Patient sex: M
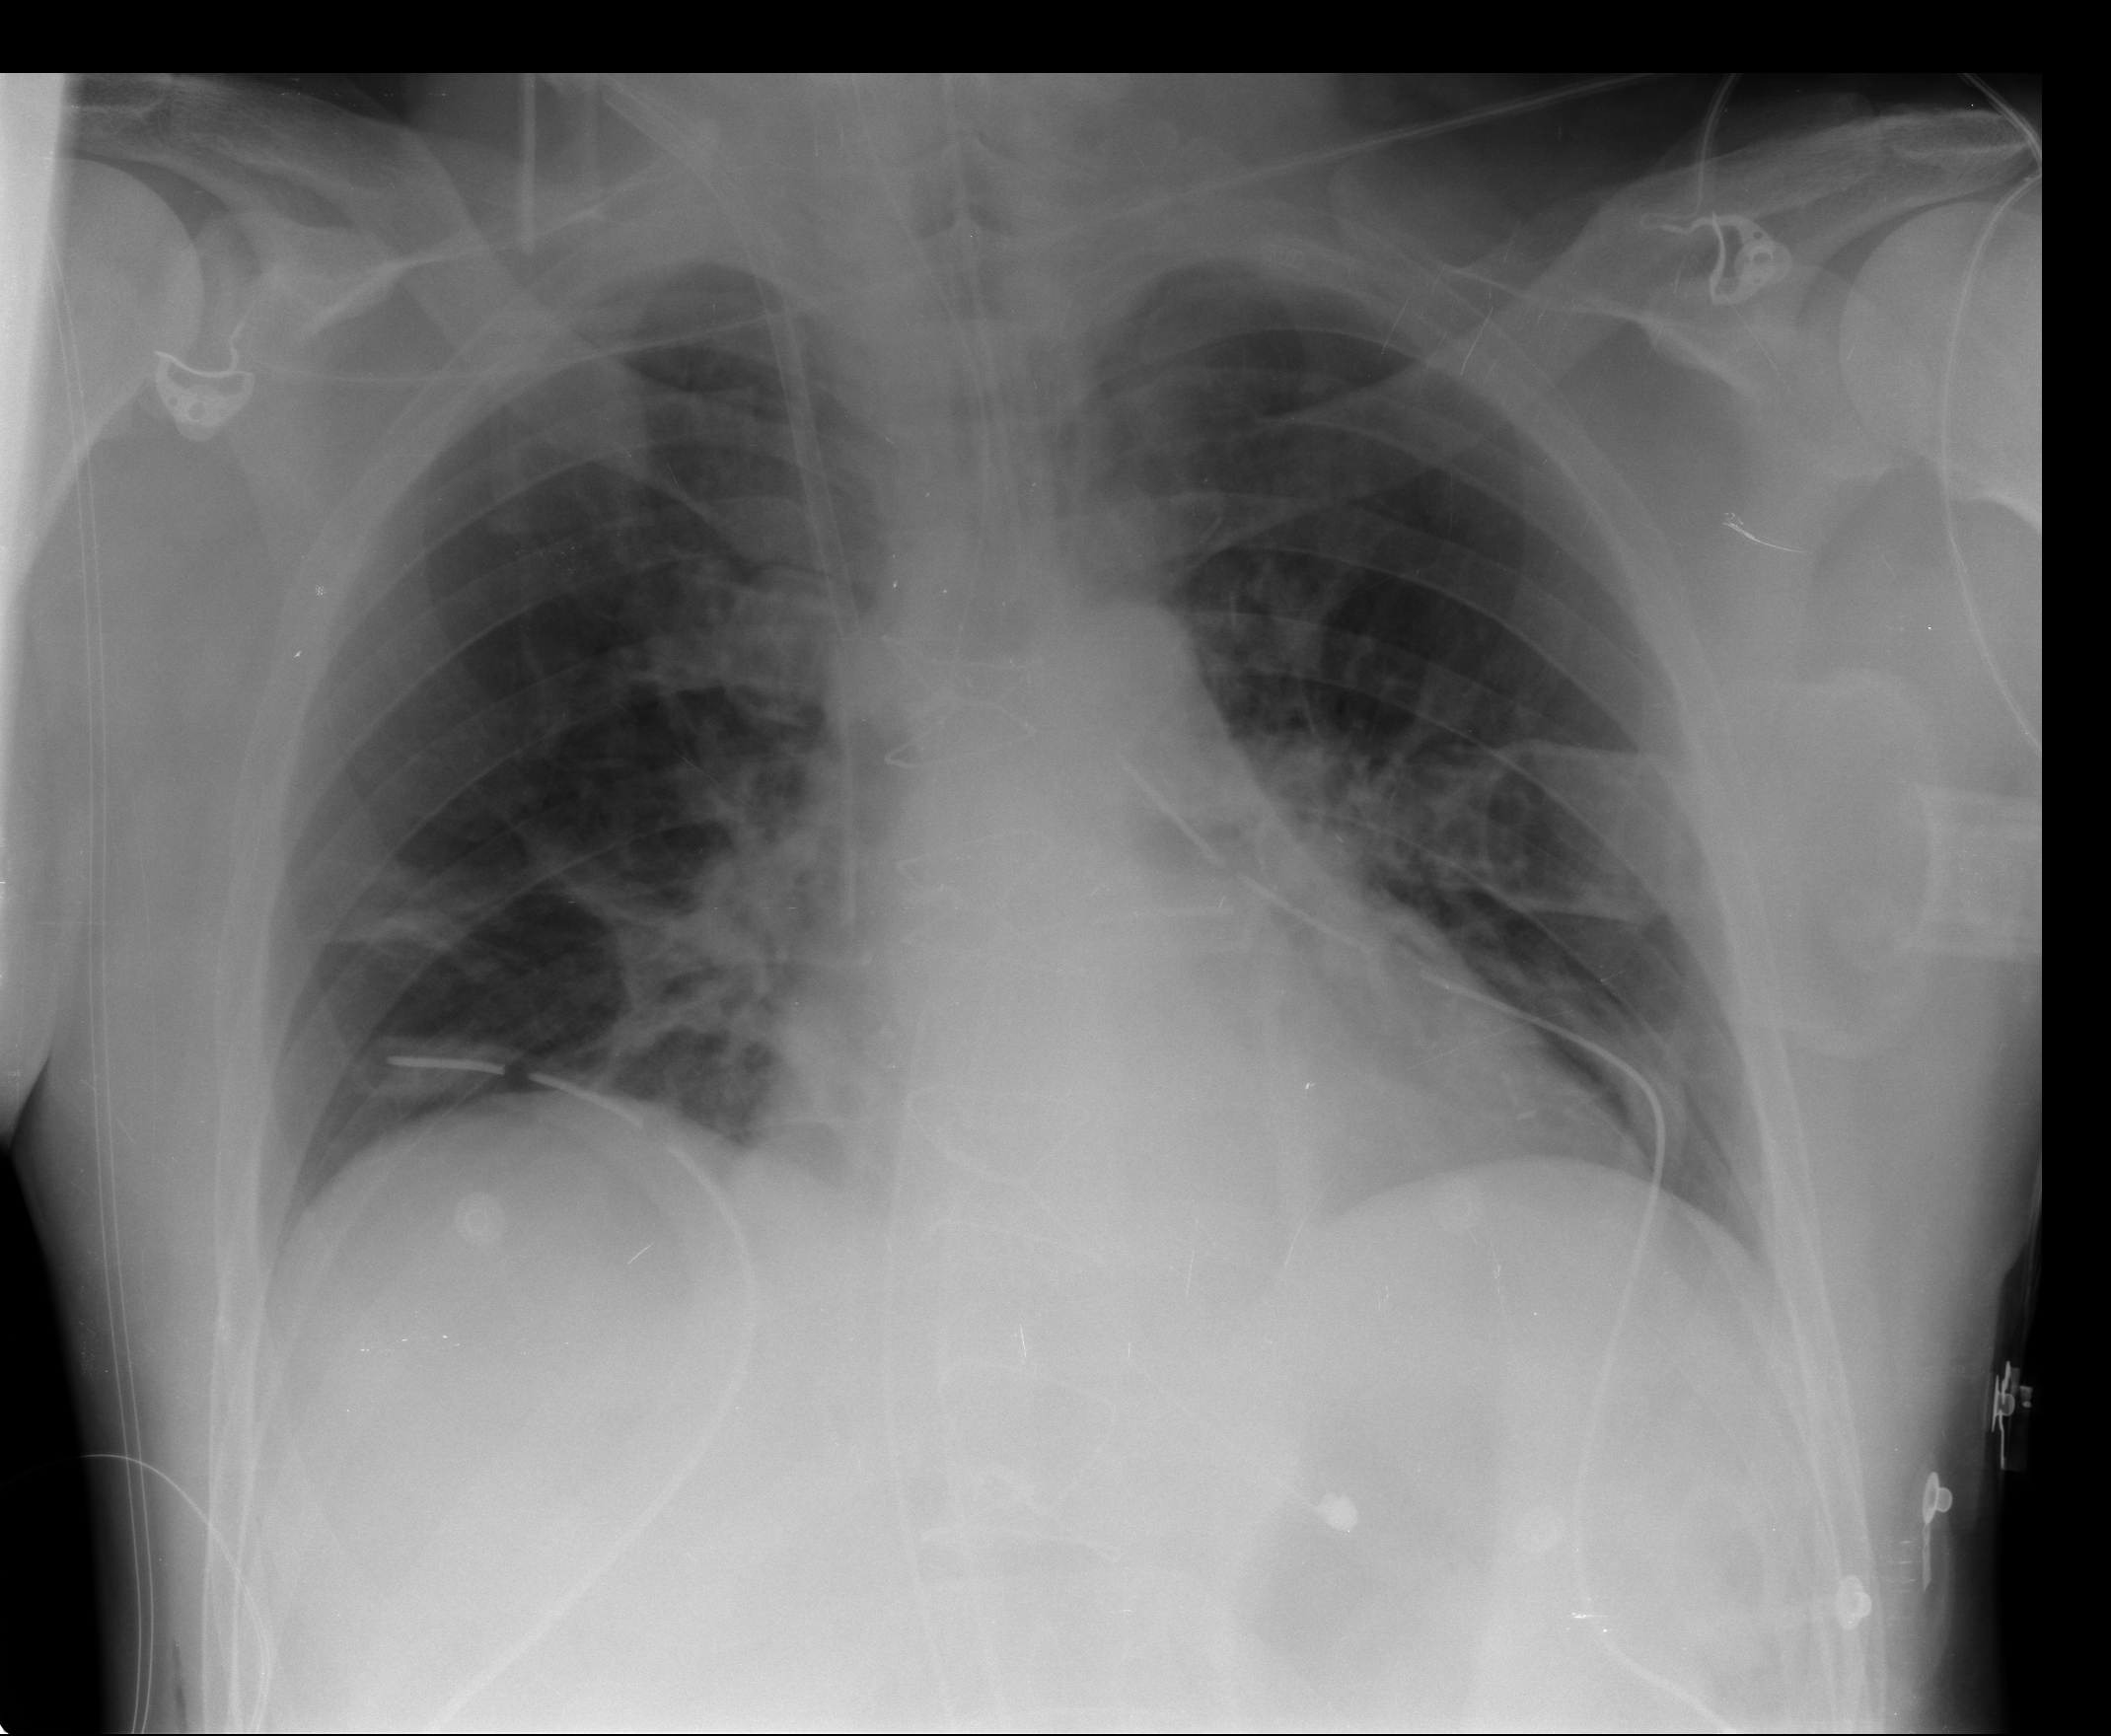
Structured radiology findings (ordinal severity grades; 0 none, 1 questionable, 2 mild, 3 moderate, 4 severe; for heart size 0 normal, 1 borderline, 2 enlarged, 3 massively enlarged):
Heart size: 0
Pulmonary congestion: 0
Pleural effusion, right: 0
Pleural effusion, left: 0
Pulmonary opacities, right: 0
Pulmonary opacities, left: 0
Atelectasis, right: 2
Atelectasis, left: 0